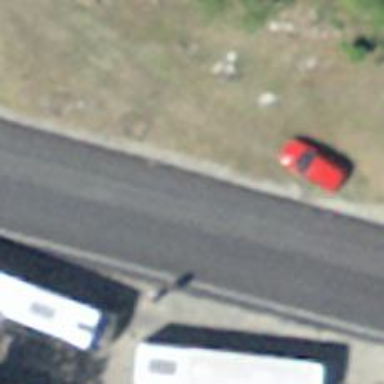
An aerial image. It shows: Bus stop with platform for public transport.